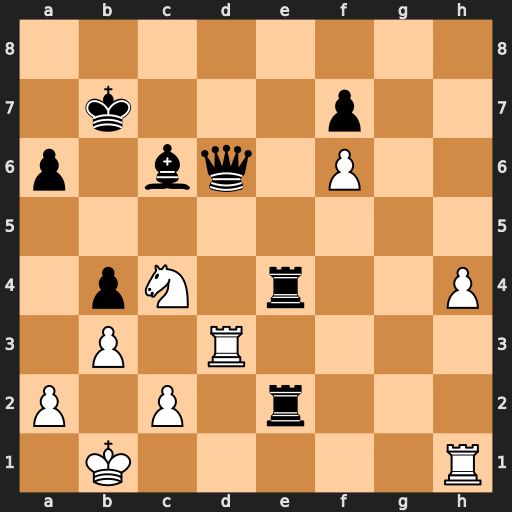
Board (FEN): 8/1k3p2/p1bq1P2/8/1pN1r2P/1P1R4/P1P1r3/1K5R
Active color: w
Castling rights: -
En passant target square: -
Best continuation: Nxd6+ Kc7 Nxe4